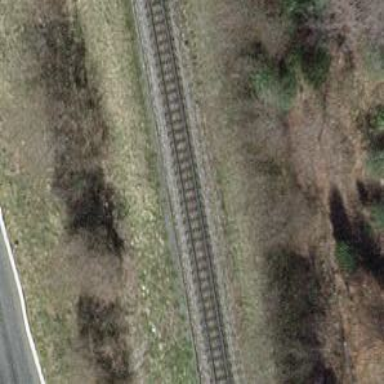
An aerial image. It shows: Narrow-gauge railway with single track. The railway is electrified with contact line.